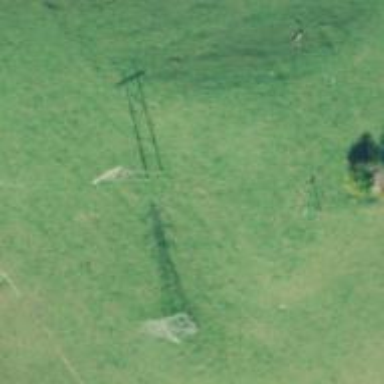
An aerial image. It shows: Tower with H-frame design.